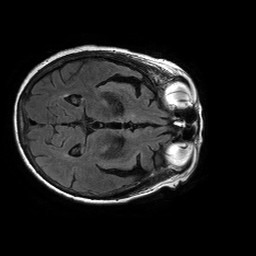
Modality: FLAIR
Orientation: axial
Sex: female
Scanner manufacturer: philips
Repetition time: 11 s
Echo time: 0.125 s